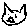
Label: cat